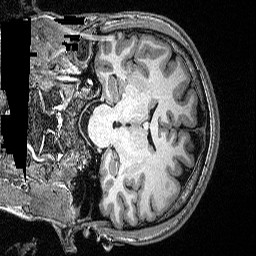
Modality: T1w
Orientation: coronal
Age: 24
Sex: male
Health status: healthy
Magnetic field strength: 3 T
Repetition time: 2.53 s
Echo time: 0.00331 s